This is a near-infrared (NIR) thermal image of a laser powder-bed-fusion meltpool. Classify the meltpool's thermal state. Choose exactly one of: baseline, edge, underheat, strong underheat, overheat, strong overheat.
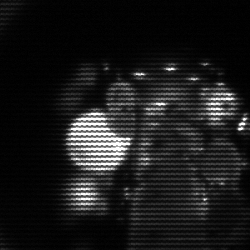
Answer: baseline